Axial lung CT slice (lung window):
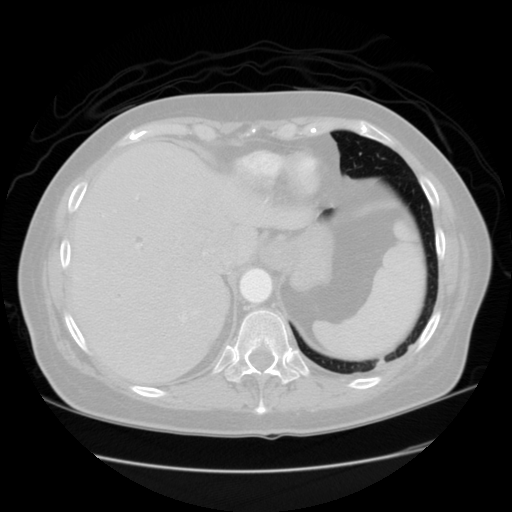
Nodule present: no